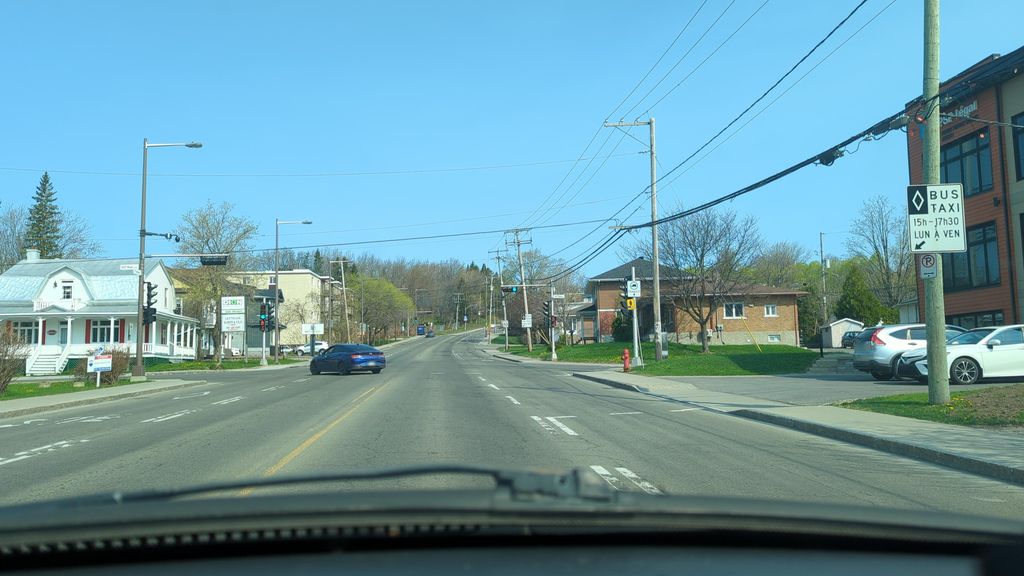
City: quebec_city